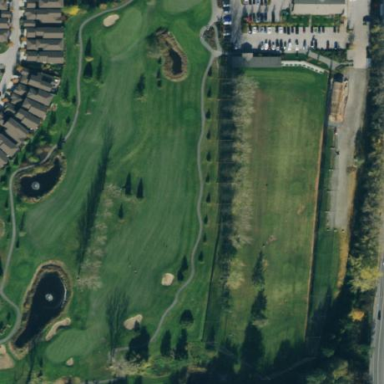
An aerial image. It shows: Driving range for golf on grass.